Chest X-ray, PA view. Patient: 34 years old, sex F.
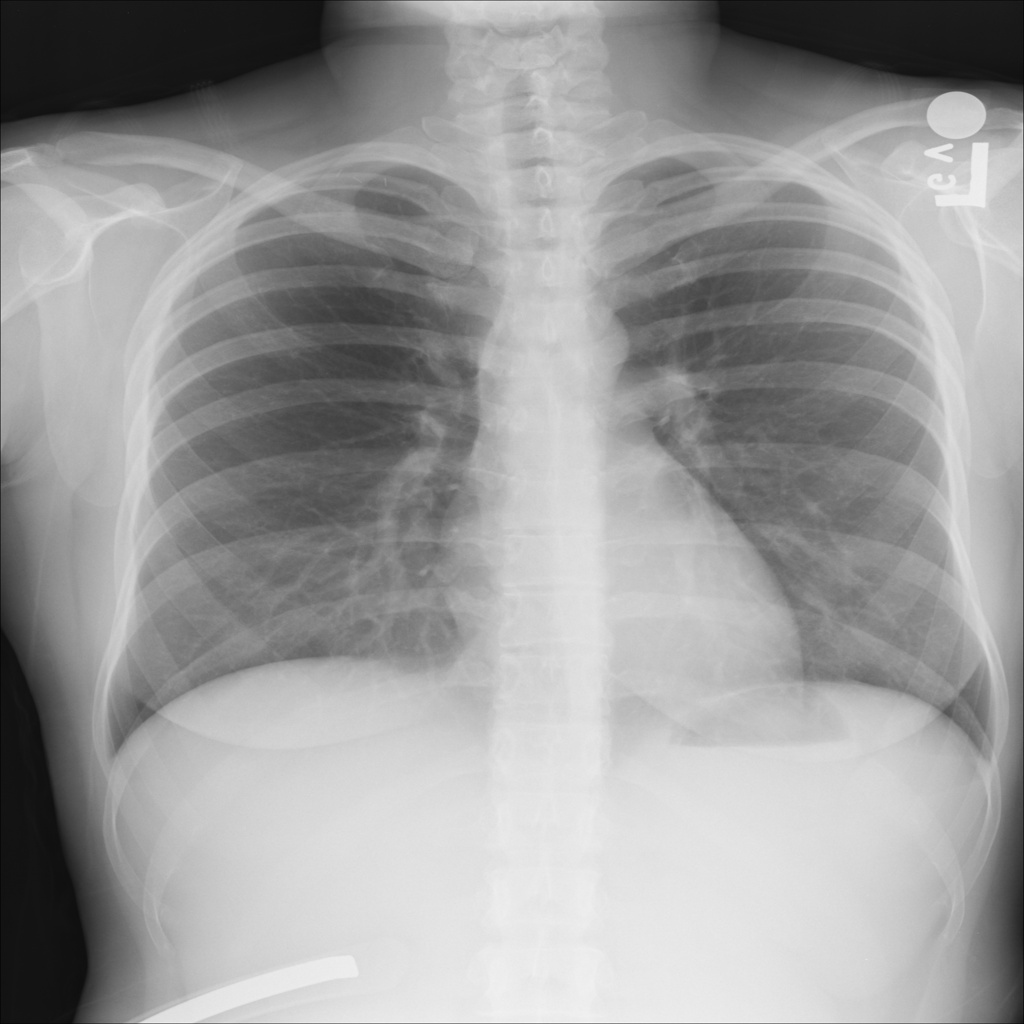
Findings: No Finding